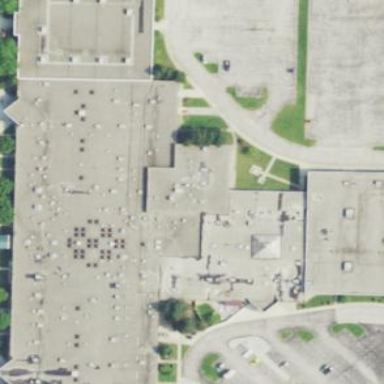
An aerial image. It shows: Modern mall with flat light gray roof.